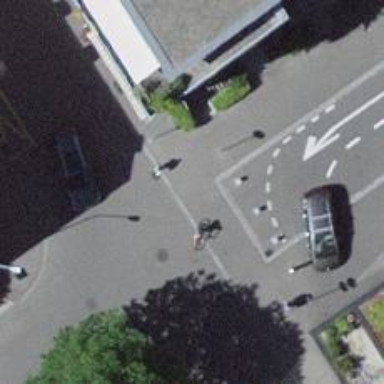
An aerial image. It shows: Rising bollard serving as barrier.